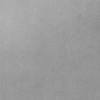
Label: dusty